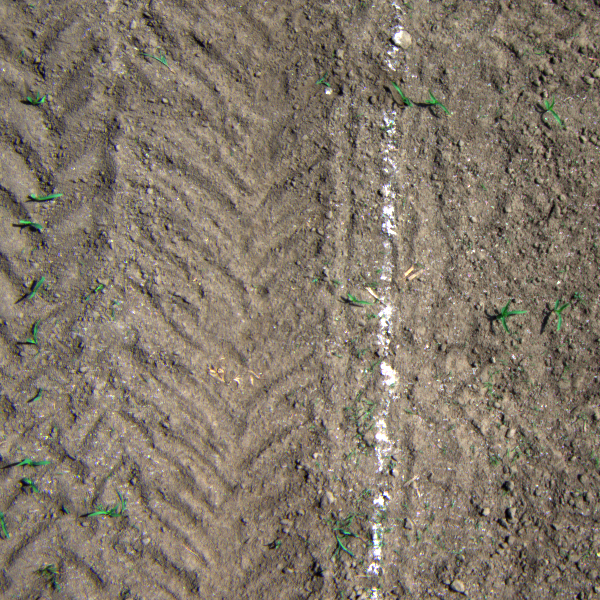
Acquisition date: 2023-05-25
Tile: 1074
Annotated plant instances:
label: maize
label: maize
label: maize
label: maize
label: maize
label: maize
label: maize
label: maize
label: maize
label: maize
label: weed_other
label: barnyard_grass
label: barnyard_grass
label: weed_other
label: weed_other
label: weed_other
label: weed_other
label: weed_other
label: weed_other
label: weed_other
label: amaranth
label: weed_other
label: weed_other
label: maize
label: maize
label: maize
label: barnyard_grass
label: weed_other
label: weed_other
label: weed_other
label: barnyard_grass
label: barnyard_grass
label: weed_other
label: weed_other
label: weed_other
label: amaranth
label: maize
label: maize
label: weed_other
label: barnyard_grass
label: maize
label: weed_other
label: amaranth
label: weed_other
label: amaranth
label: weed_other
label: amaranth
label: maize
label: weed_other
label: weed_other
label: weed_other
label: weed_other
label: weed_other
label: weed_other
label: weed_other
label: weed_other
label: weed_other
label: weed_other
label: weed_other